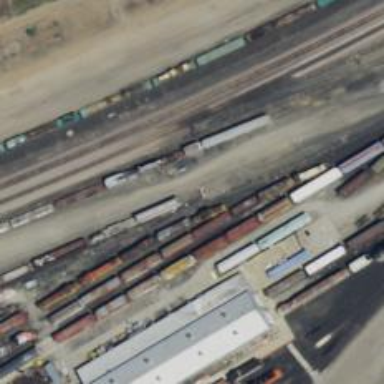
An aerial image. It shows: Preserved railway yard with rails.